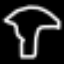
Label: mushroom